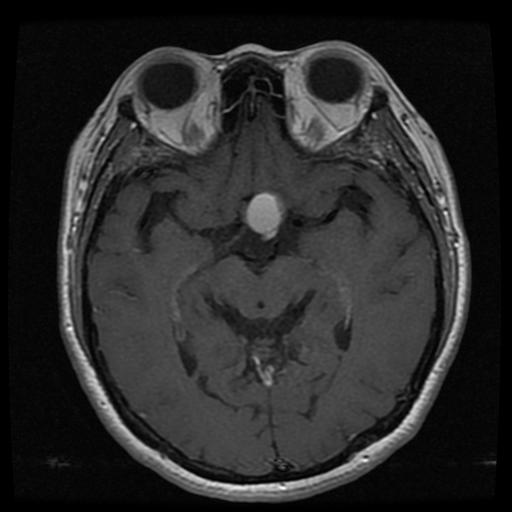
Label: pituitary